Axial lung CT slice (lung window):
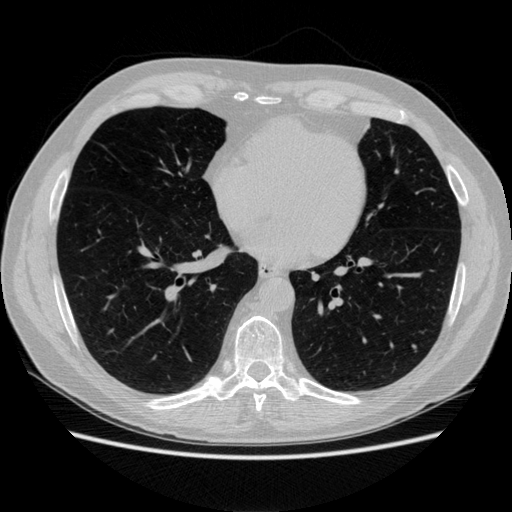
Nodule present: yes
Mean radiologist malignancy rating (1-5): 2.667